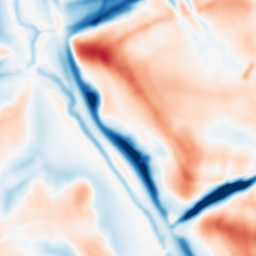
Category: multiscale
Decomposition family: dog_multiscale
Decomposition parameters: sigma_ratio: 1.4
n_scales: 6
base_sigma: 2
Upsampling method: cubic_mitchell
Upsampling parameters: scale: 4
Upsampling scale: 4